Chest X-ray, AP view. Patient: 58 years old, sex M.
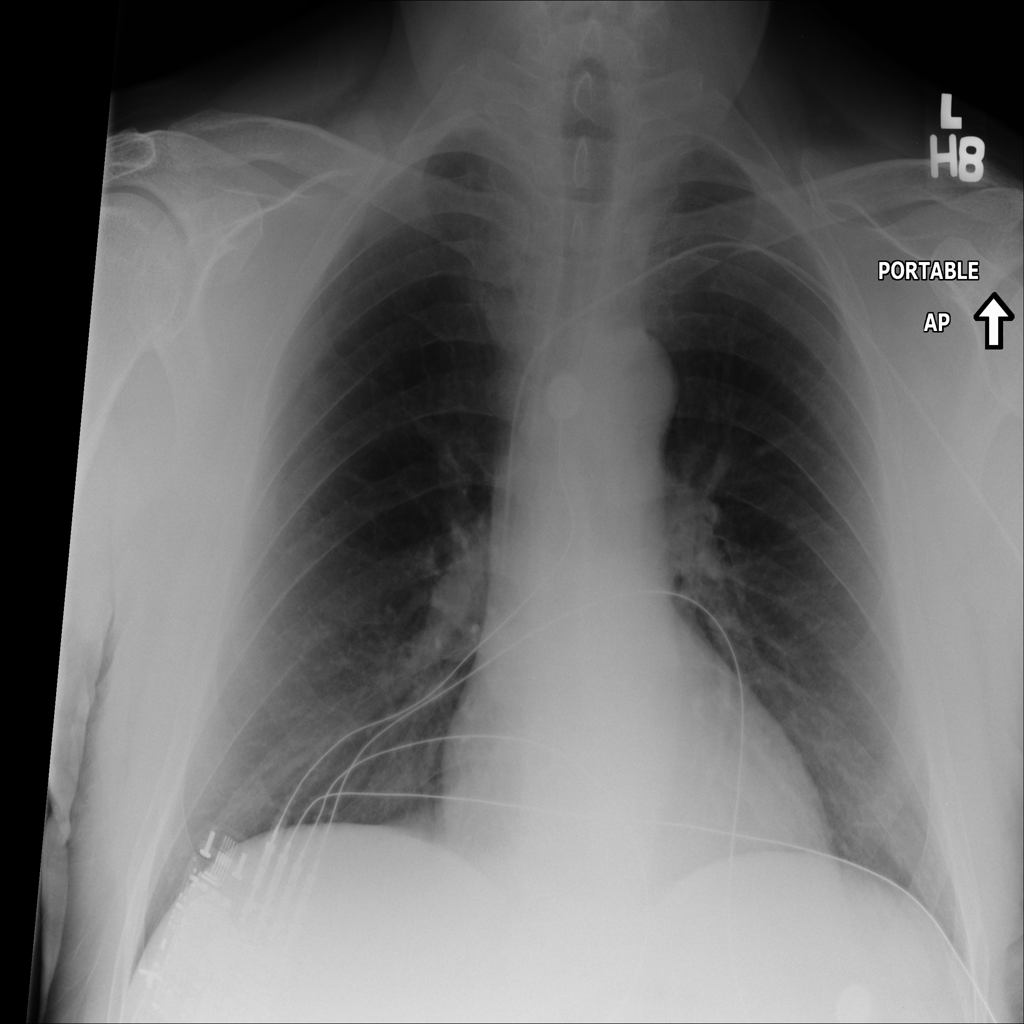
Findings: No Finding